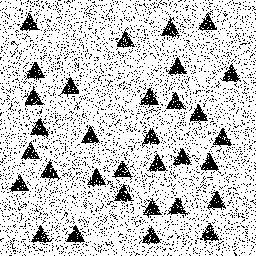
Squares: 0
Triangles: 32
Stars: 0
Total shapes: 32